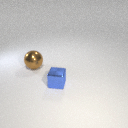
small blue metal cube to the right of large brown metal sphere